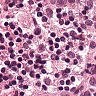
Metastatic tissue present: no